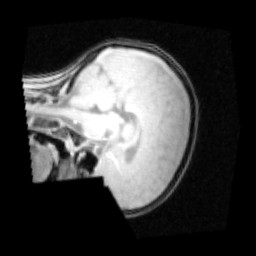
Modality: PDw
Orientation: sagittal
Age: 12
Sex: male
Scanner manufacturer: siemens
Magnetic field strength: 3 T
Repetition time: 0.25 s
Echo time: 0.00103 s